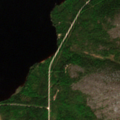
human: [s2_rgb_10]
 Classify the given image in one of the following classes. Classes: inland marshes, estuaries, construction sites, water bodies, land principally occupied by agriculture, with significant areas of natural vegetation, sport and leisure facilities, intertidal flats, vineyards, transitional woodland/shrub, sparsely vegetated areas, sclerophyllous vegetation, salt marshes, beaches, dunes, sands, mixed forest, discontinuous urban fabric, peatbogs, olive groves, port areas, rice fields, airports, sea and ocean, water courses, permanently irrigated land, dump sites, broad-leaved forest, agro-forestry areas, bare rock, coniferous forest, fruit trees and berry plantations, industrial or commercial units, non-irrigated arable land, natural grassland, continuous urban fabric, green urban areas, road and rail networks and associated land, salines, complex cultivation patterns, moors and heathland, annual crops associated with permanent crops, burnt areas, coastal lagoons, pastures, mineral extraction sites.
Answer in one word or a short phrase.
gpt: mixed forest, transitional woodland/shrub, bare rock, water bodies